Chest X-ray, AP view. Patient: 46 years old, sex F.
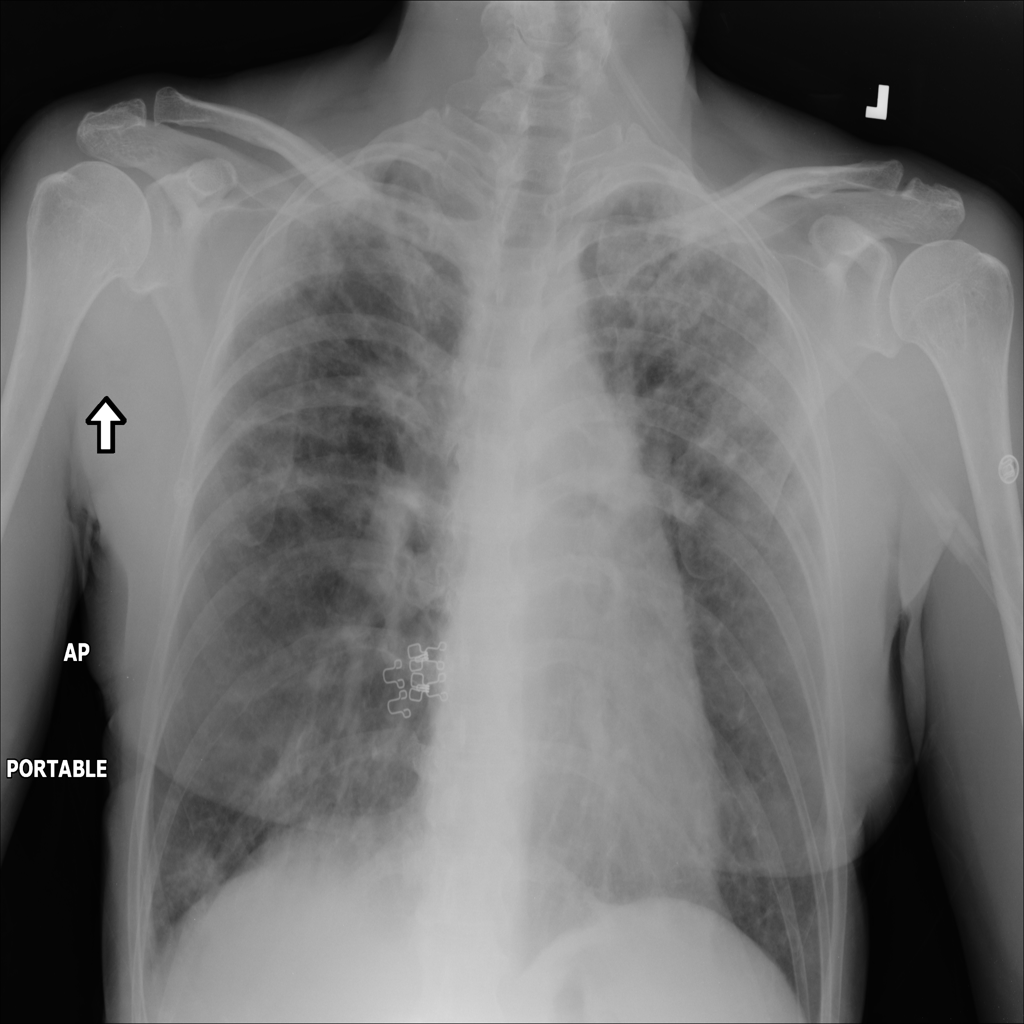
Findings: No Finding